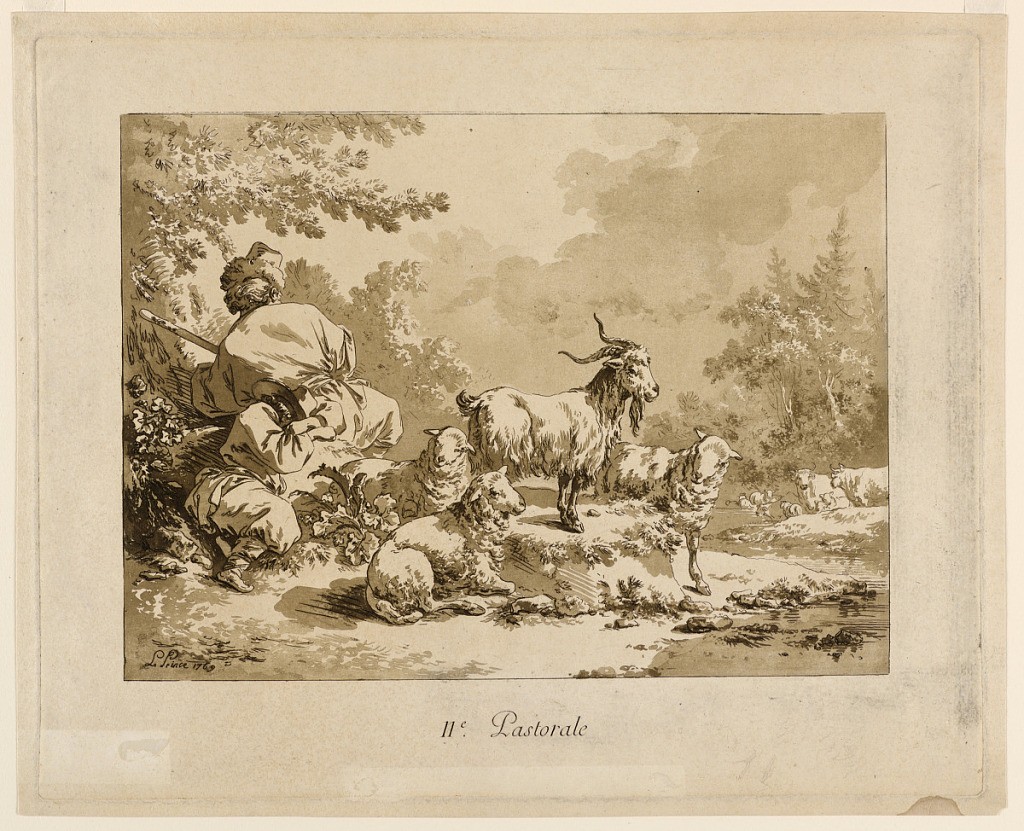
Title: Second Pastoral
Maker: Jean Baptiste Le Prince, French, 1734–1781
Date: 1769
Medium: Aquatint and etching in sepia ink on laid paper
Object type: Print
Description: Two shepherds are seated left, their backs to the observer. A goat and three sheep in the immediate foreground. Cows in the distance. Inscribed, lower left: "Le Prince 1769". Title below.